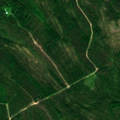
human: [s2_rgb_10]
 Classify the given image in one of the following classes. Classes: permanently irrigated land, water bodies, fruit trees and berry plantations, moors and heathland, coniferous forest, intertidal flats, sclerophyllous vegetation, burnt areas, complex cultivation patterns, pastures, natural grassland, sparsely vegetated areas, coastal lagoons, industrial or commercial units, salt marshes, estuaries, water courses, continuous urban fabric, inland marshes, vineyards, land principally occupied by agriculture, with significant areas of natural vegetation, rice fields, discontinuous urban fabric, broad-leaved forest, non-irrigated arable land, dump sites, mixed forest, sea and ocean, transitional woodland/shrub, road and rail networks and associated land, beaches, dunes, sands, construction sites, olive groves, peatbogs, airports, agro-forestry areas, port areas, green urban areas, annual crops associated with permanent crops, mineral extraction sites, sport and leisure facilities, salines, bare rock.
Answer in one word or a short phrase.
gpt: coniferous forest, mixed forest